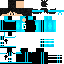
A male human skin with dark skin, wearing black long hair dressed in a blue hoodie and black pants, featuring a closed mouth.